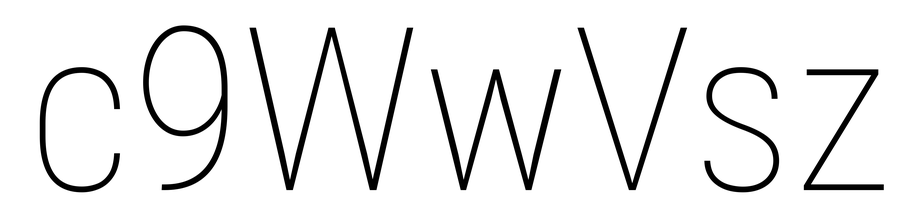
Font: Roboto_Condensed_Thin